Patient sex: M
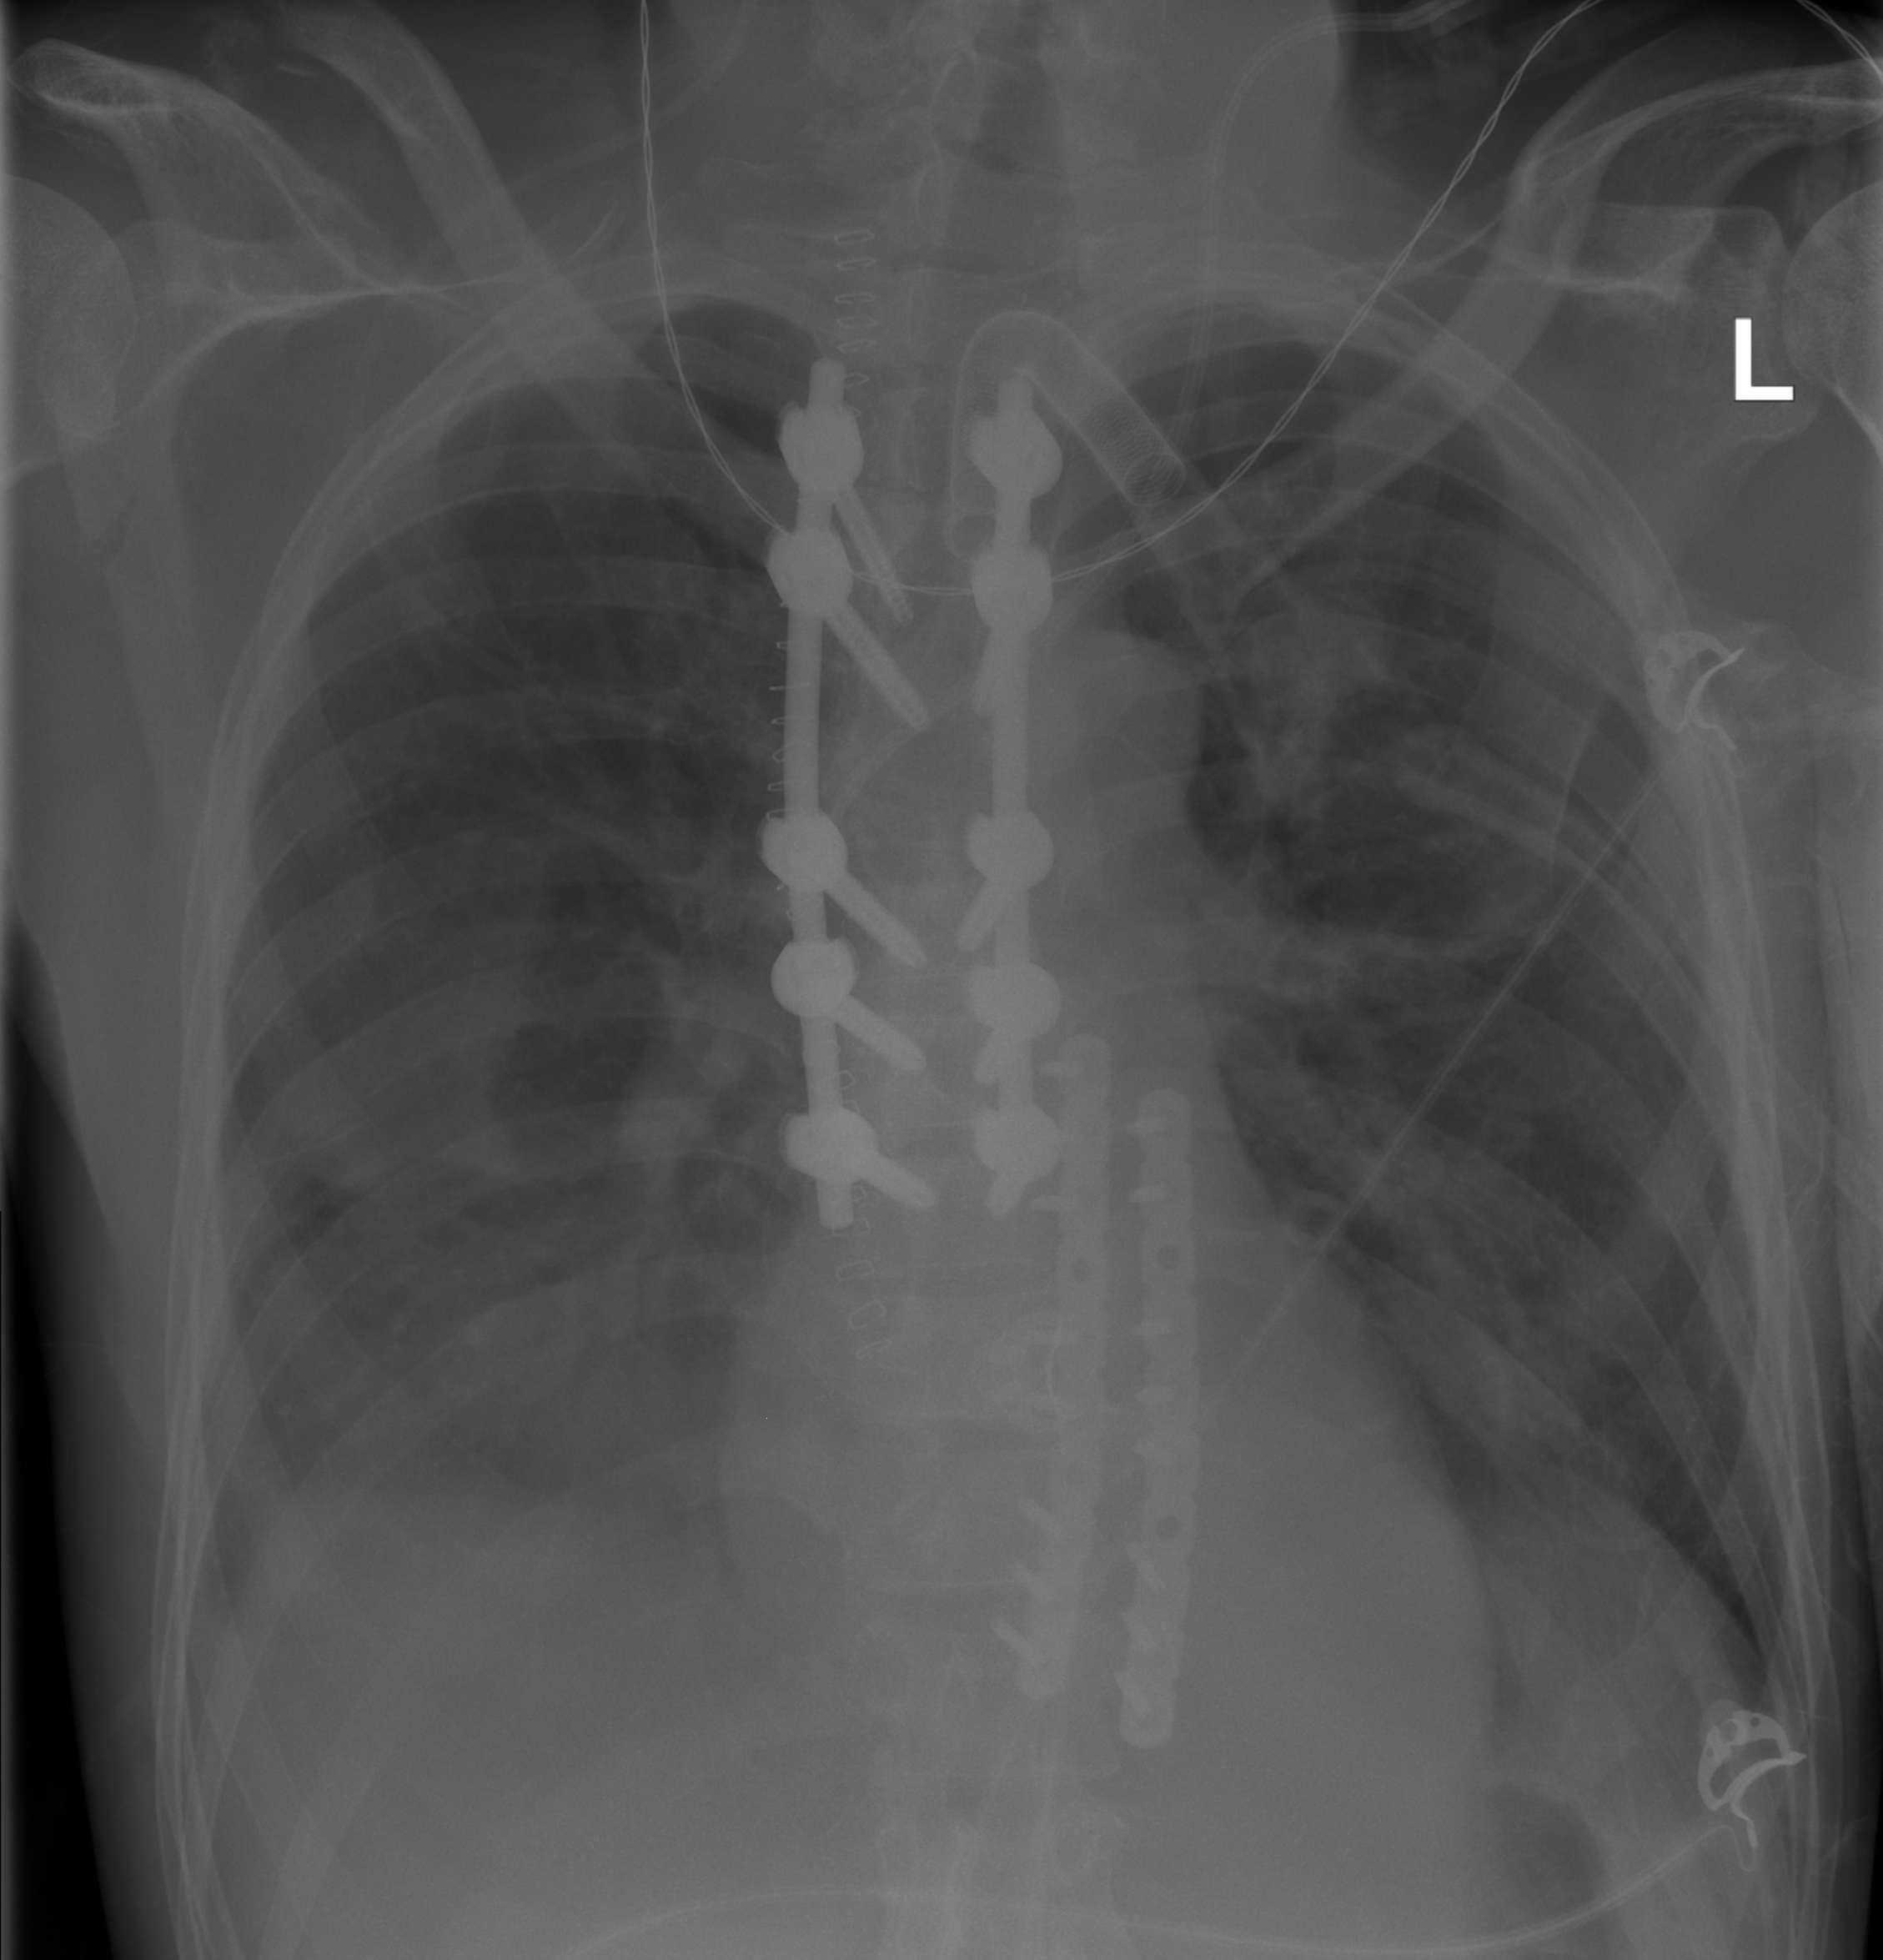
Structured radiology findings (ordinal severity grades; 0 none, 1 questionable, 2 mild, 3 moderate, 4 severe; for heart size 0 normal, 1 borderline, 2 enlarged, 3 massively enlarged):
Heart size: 0
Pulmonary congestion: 0
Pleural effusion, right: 2
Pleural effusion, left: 0
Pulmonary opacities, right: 0
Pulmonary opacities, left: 0
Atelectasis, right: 2
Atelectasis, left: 0